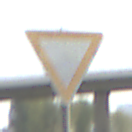
Verkehrszeichen: VorfahrtGewaehren
Umgebung: Outdoor, Suburban
Tageszeit: SunriseSunset
Wetter: PartlyCloudy
Licht: Natural
Jahreszeit: NotSpecified
Kontrast: MediumContrast